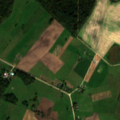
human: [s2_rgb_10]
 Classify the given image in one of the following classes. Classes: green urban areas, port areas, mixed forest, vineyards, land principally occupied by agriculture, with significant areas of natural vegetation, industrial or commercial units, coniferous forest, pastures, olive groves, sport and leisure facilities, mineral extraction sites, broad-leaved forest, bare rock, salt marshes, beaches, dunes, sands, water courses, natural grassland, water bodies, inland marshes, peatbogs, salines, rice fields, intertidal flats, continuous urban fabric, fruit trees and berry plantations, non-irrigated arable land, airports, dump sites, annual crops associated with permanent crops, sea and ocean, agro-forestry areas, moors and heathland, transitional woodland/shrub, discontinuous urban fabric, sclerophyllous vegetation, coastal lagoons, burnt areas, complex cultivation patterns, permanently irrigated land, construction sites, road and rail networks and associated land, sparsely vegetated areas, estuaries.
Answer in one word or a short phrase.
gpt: non-irrigated arable land, pastures, land principally occupied by agriculture, with significant areas of natural vegetation, broad-leaved forest, mixed forest